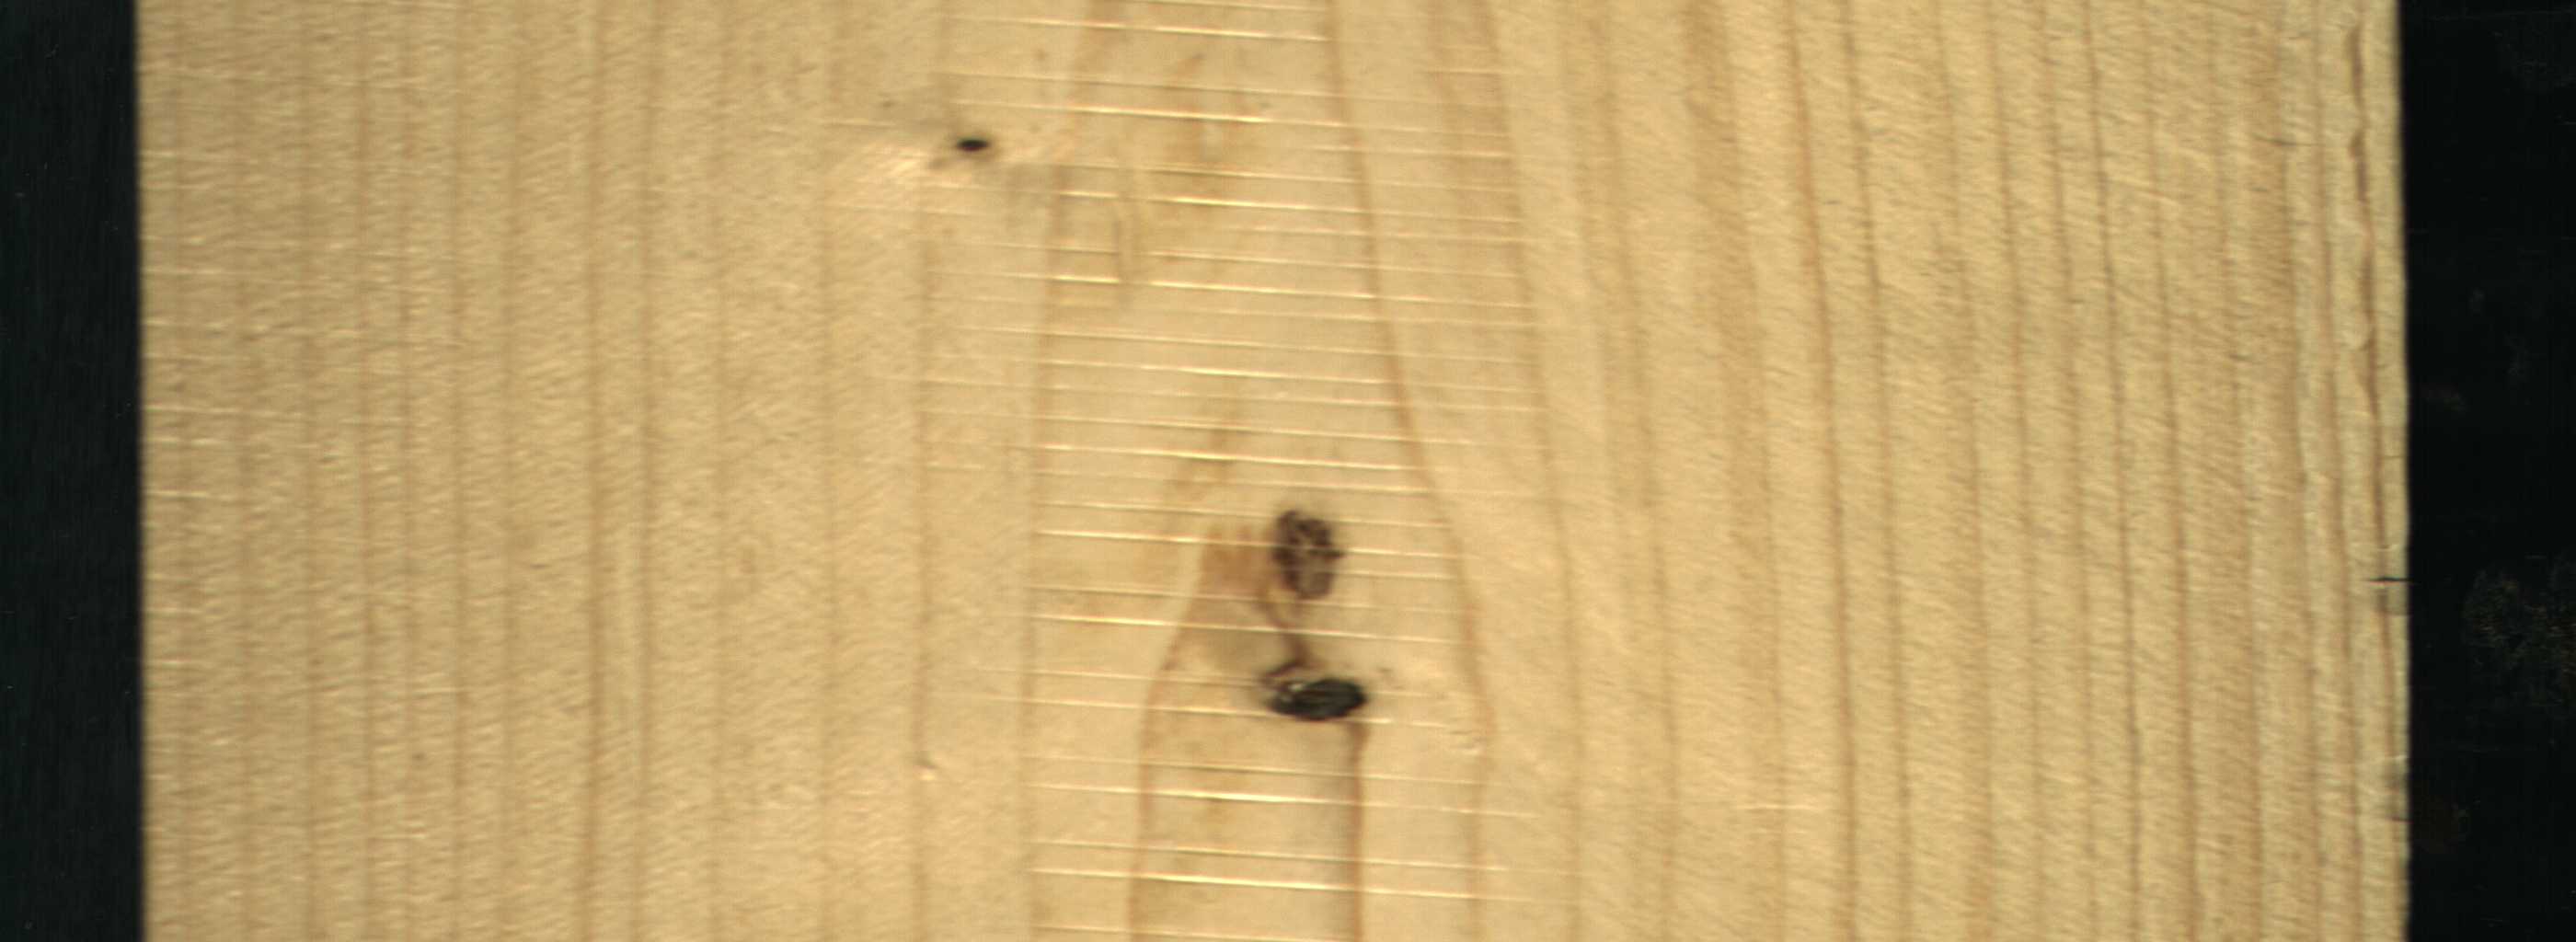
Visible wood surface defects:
resin
Dead_Knot
Dead_Knot